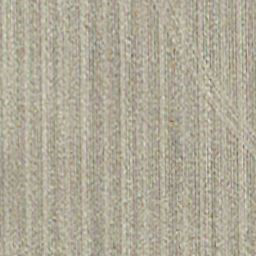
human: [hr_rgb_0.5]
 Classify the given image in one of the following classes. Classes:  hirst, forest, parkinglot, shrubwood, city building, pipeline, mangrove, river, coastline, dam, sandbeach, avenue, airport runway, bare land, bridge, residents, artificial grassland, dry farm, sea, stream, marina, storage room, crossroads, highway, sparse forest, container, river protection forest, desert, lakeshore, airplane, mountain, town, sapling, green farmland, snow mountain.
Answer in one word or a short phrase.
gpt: dry farm